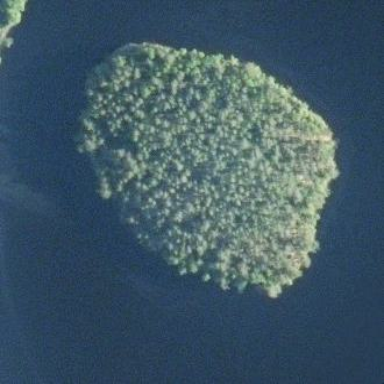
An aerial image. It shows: Image showing island.